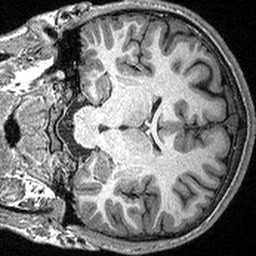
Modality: T1w
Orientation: coronal
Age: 19
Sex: male
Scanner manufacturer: siemens
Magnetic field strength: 3 T
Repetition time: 2.3 s
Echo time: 0.00298 s